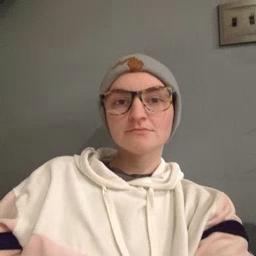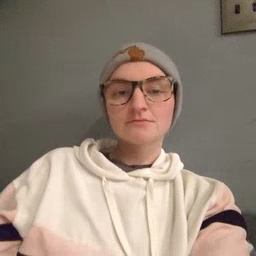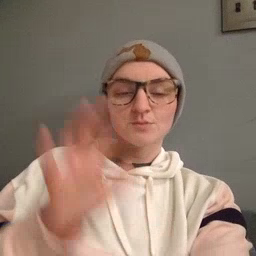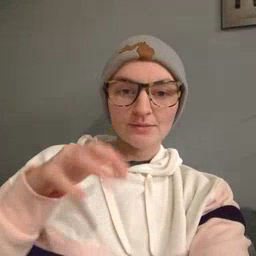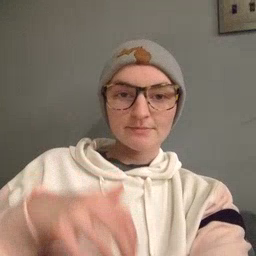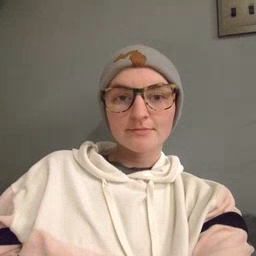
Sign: rain